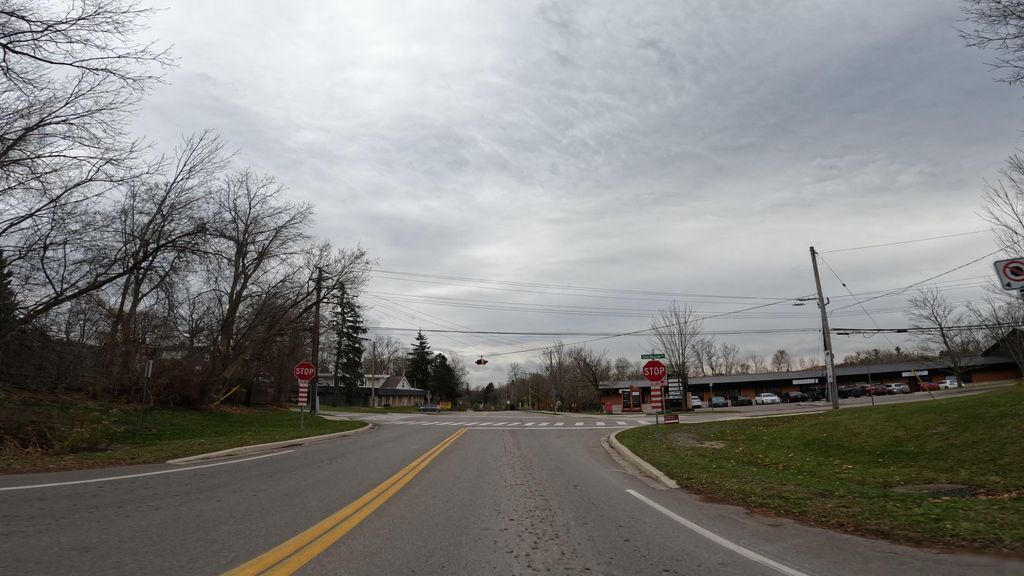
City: hamilton